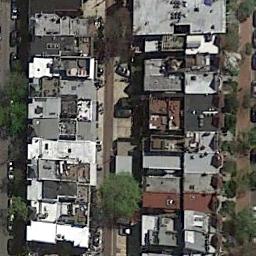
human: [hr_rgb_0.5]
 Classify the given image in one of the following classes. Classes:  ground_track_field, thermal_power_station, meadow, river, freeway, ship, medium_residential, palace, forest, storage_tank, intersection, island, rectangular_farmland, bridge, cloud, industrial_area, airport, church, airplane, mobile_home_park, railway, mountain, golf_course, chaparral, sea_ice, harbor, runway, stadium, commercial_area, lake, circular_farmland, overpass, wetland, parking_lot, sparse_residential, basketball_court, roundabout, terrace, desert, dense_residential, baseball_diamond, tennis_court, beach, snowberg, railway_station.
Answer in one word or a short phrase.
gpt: dense_residential